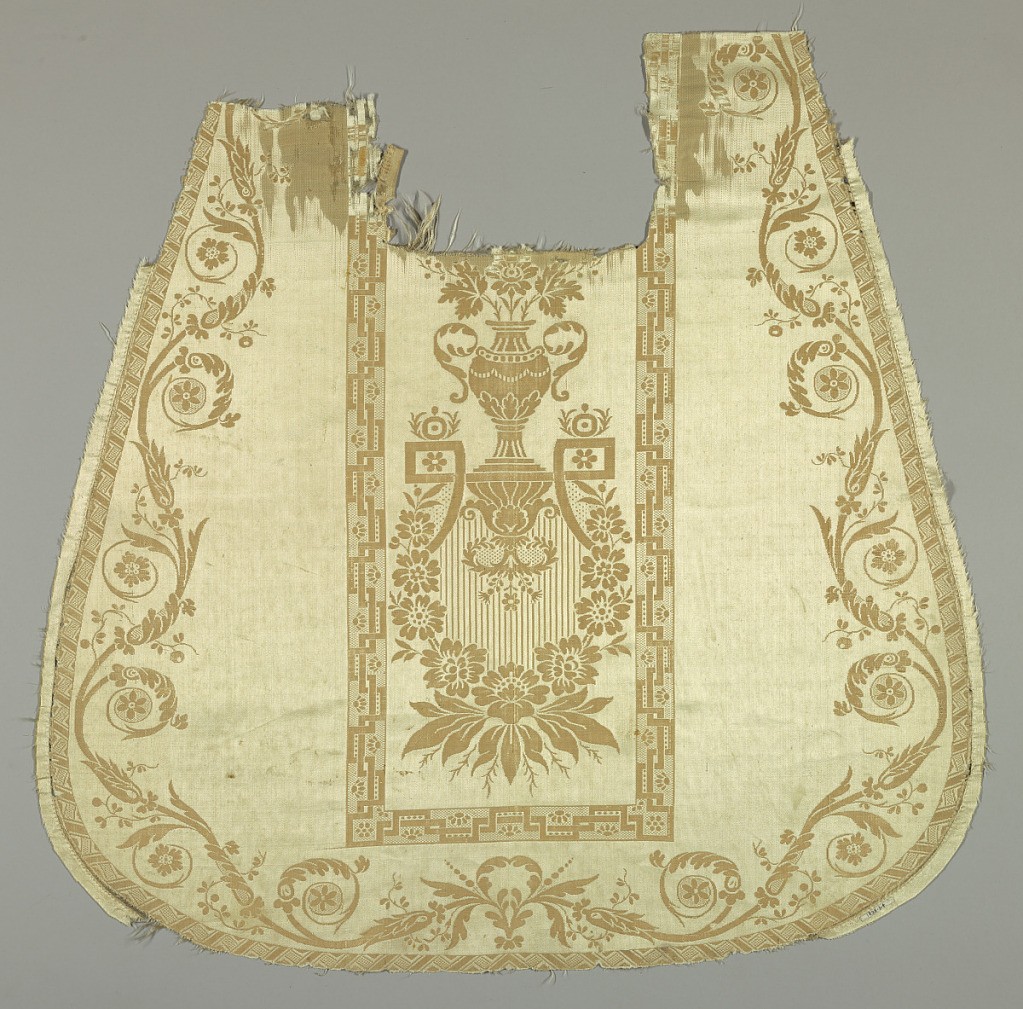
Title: Fragment
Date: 1750–1800
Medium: silk technique: plain compound satin
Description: Shaped panel, possibly woven to be the front or back of a chasuble, with a narrow geometric outline. In center, a design of an urn on a bracket over a floral garland.